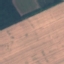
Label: AnnualCrop